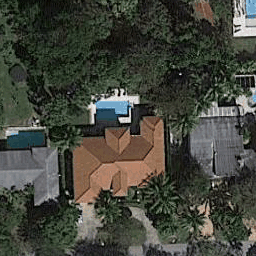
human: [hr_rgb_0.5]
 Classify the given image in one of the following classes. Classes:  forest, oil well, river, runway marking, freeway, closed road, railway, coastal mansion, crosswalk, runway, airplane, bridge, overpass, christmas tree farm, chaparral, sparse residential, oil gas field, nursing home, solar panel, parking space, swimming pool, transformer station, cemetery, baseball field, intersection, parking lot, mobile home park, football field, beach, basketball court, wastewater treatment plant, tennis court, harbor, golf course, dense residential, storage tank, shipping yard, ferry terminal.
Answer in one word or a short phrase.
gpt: coastal mansion